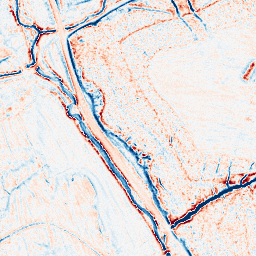
Category: edge_preserving
Decomposition family: anisotropic_diffusion
Decomposition parameters: iterations: 20
kappa: 10
gamma: 0.1
Upsampling method: quadratic
Upsampling parameters: scale: 4
Upsampling scale: 4